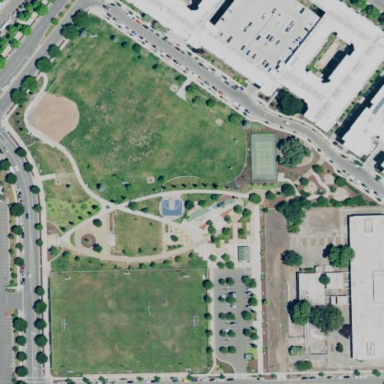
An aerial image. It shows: Park.